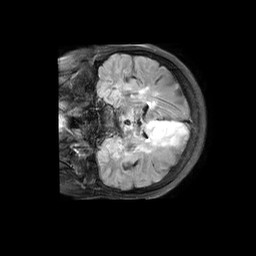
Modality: FLAIR
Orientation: coronal
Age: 55
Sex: female
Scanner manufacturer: philips
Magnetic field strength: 3 T
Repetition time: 11 s
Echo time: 0.12 s